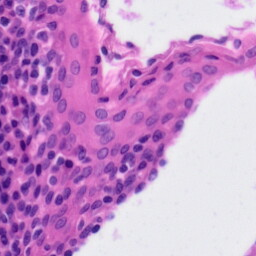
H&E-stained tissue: Tonsil